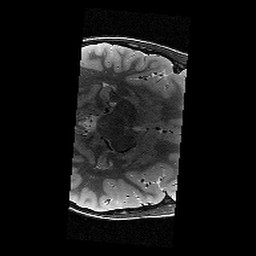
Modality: T2w
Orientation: axial
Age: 11
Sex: male
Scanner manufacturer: siemens
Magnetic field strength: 3 T
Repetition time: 9.23 s
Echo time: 0.067 s